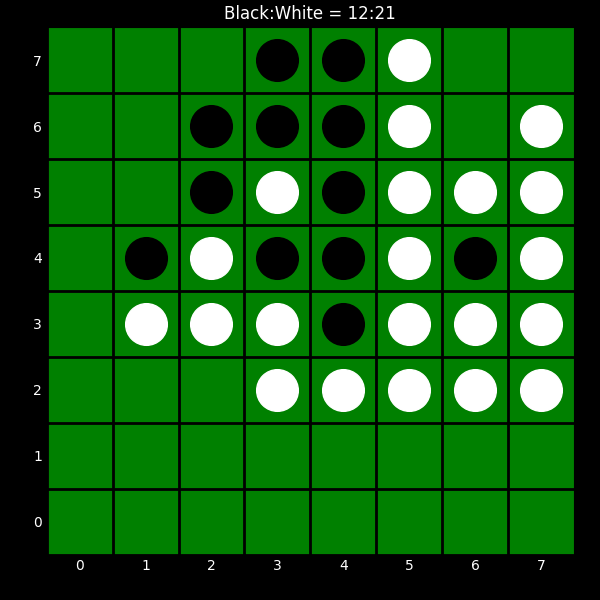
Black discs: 12
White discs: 21